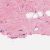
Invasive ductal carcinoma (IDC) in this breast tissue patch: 0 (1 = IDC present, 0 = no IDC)